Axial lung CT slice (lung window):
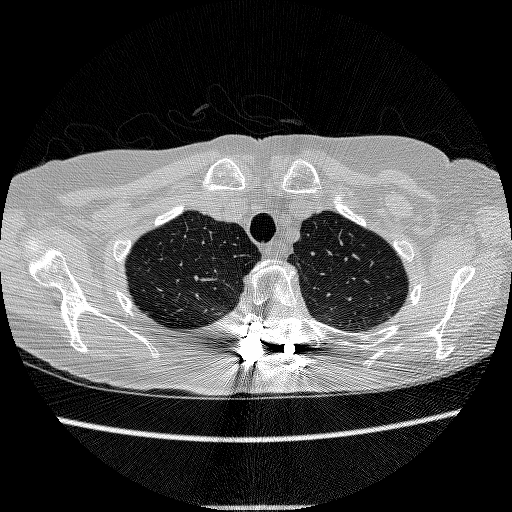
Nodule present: no